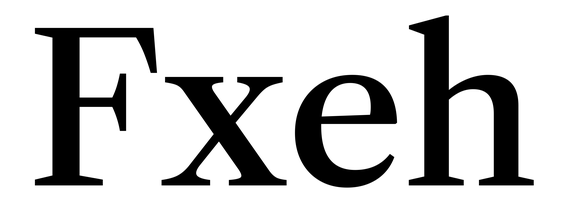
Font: LibreCaslonText_Medium